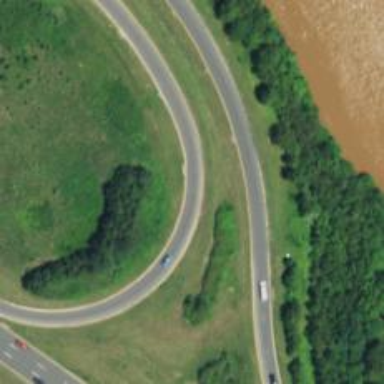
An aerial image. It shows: Trunk link highway.